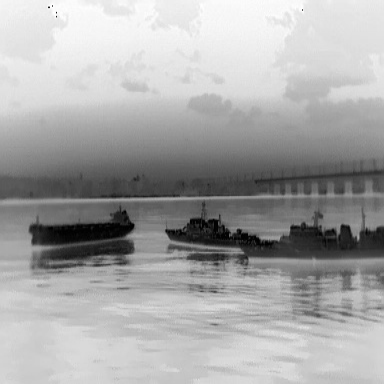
There are three objects shown in the infrared image, including two warships, and a liner.